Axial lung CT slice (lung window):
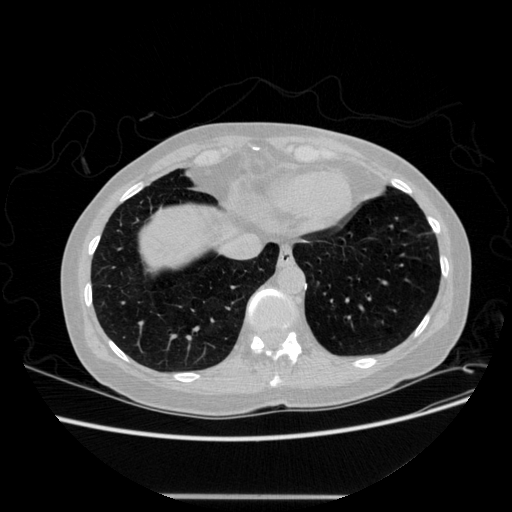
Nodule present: no